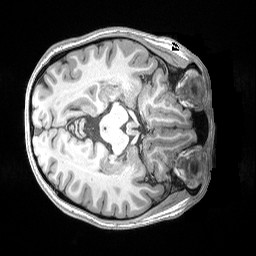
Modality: T1w
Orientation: axial
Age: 20
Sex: female
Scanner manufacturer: siemens
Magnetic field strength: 3 T
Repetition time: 2.2 s
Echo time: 0.00169 s